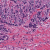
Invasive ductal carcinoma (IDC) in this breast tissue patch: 1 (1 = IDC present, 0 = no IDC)